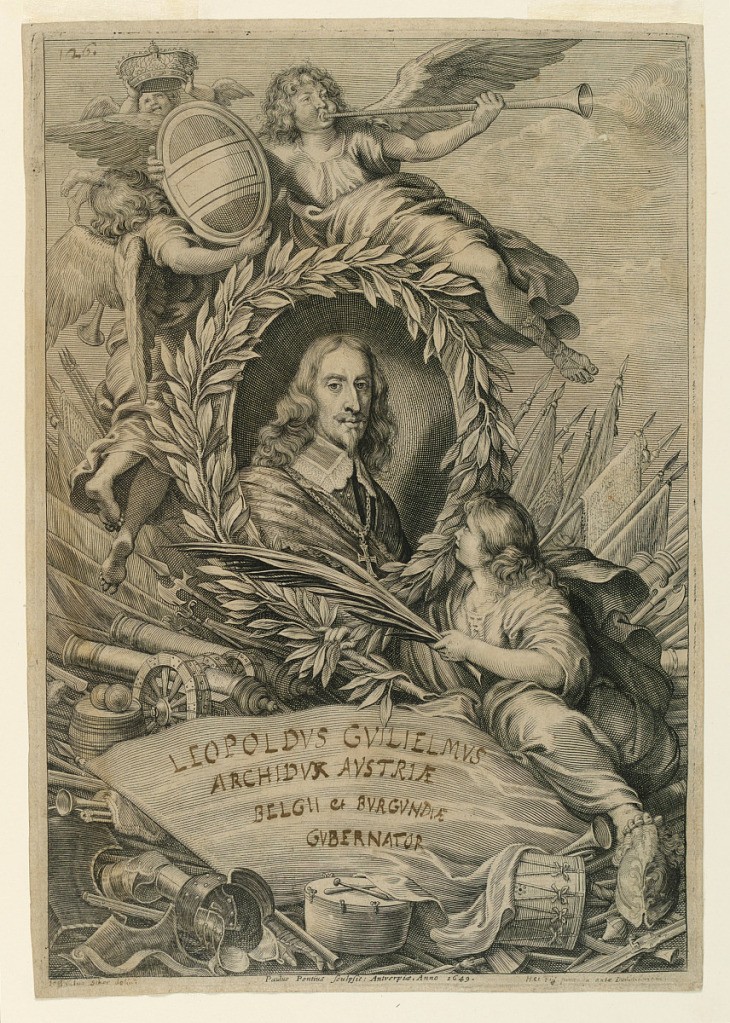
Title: Portrait of Archduke Leopold Wilhelm (1614-1662)
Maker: Paulus Pontius, Flemish, 1603 - 1658
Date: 1649
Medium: Engraving on paper
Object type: Print
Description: Bust-length portrait in three-quarter view to right, in a medallion surrounded by laurel wreath. He is standing on military trophies. At lower right, a seated allegorical female figure admiring it. Above three winged putti holding his coat-of-arms and crown.